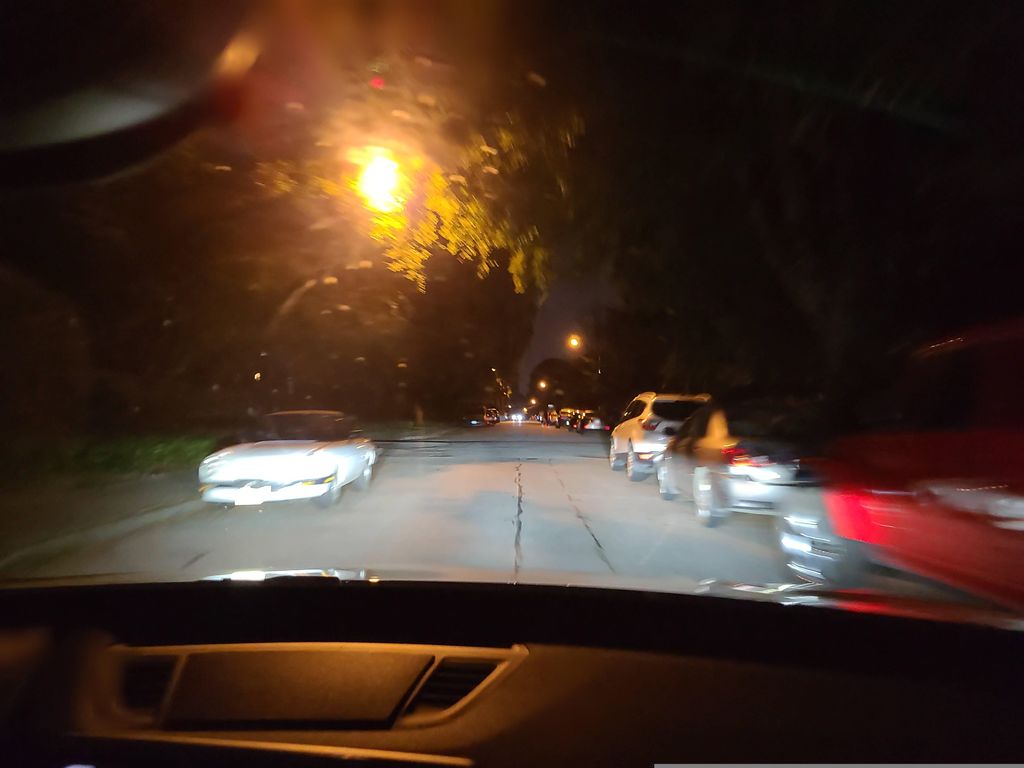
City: vancouver